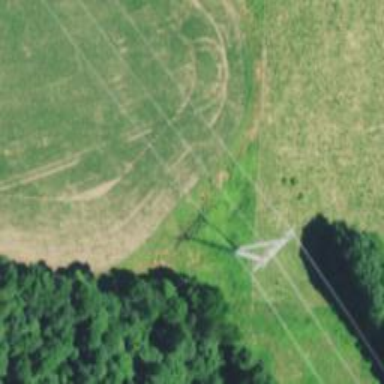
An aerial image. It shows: Lattice structure tower used for power distribution.